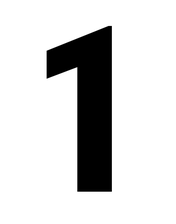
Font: Roboto_Condensed_ExtraBold